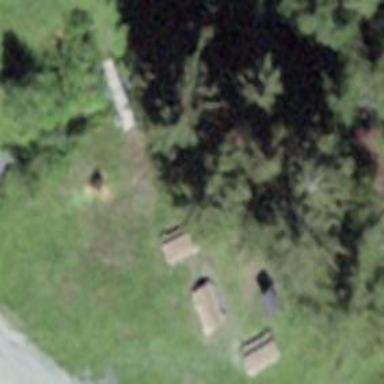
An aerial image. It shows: Picnic table located in leisure land area.